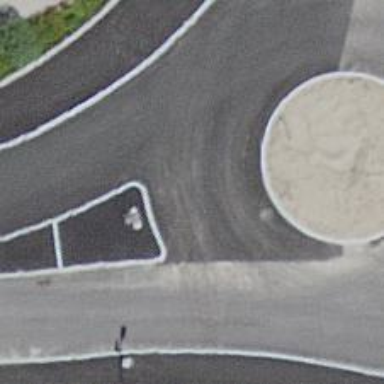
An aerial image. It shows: Unclassified road featuring roundabout.